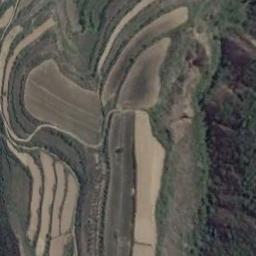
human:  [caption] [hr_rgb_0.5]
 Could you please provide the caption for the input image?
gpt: A large layer of brown and green mixed terraces .

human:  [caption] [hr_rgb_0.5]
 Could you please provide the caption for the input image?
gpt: The bare and green terrace is next to some trees .

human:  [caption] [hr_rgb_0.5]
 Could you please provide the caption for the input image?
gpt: There is a path between the terraces leading to a building .

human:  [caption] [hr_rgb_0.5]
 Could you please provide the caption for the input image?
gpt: There are many green plants on the terrace .

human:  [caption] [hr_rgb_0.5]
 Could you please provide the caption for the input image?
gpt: There are green meadows beside the terraces .